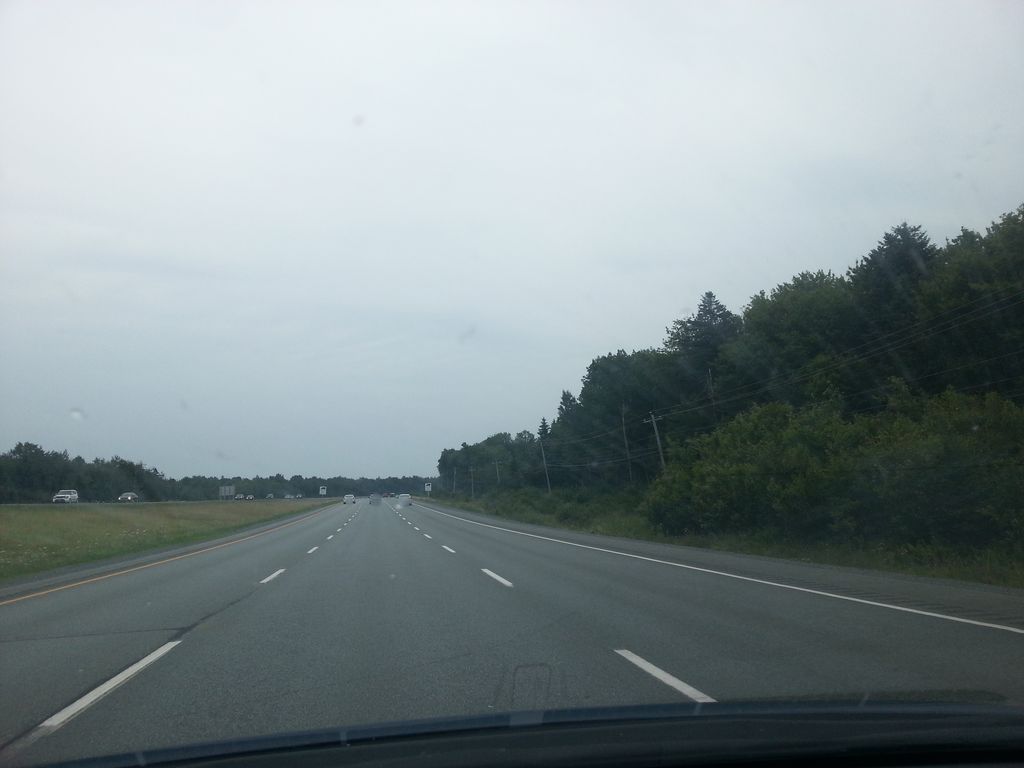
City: halifax